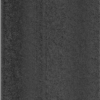
Label: dusty